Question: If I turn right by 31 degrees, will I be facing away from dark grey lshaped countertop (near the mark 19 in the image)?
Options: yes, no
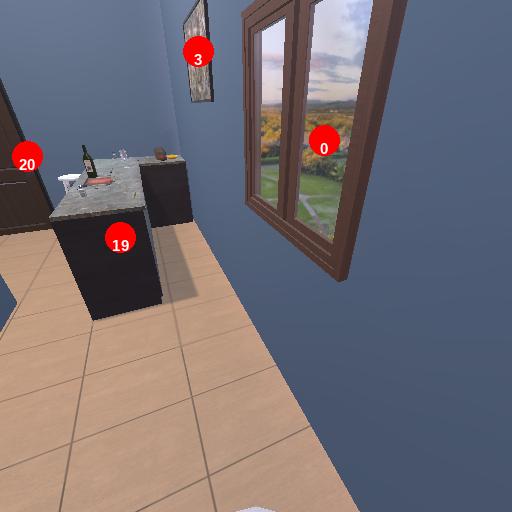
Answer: yes